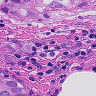
Metastatic tissue present: yes